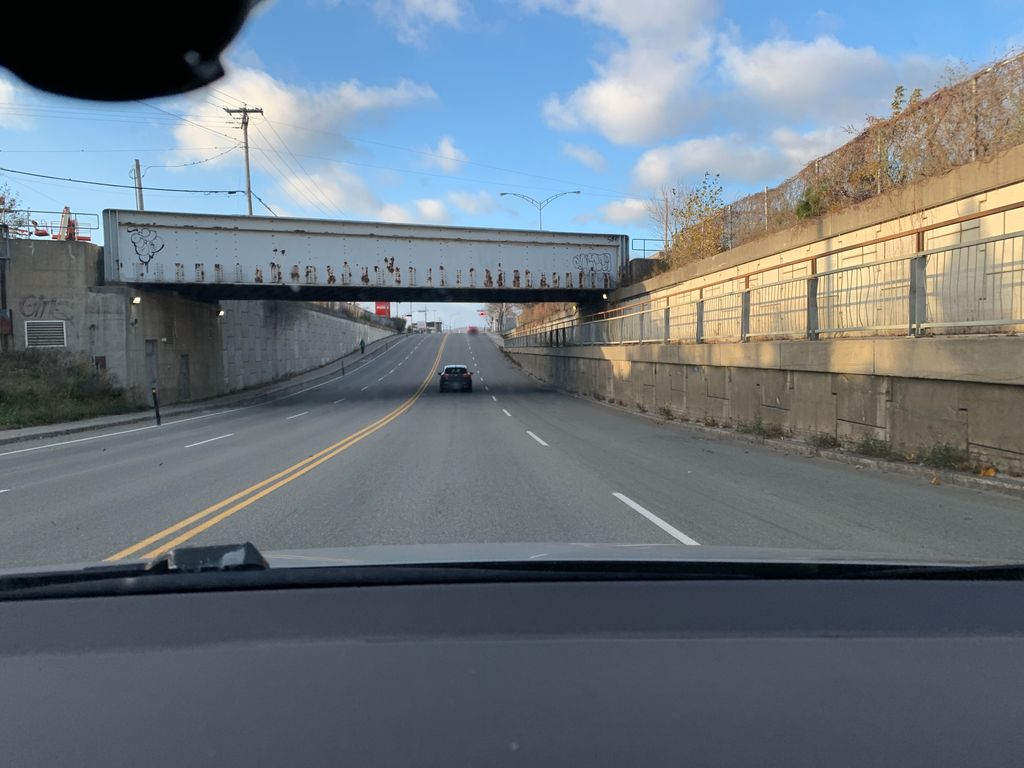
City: quebec_city